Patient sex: F
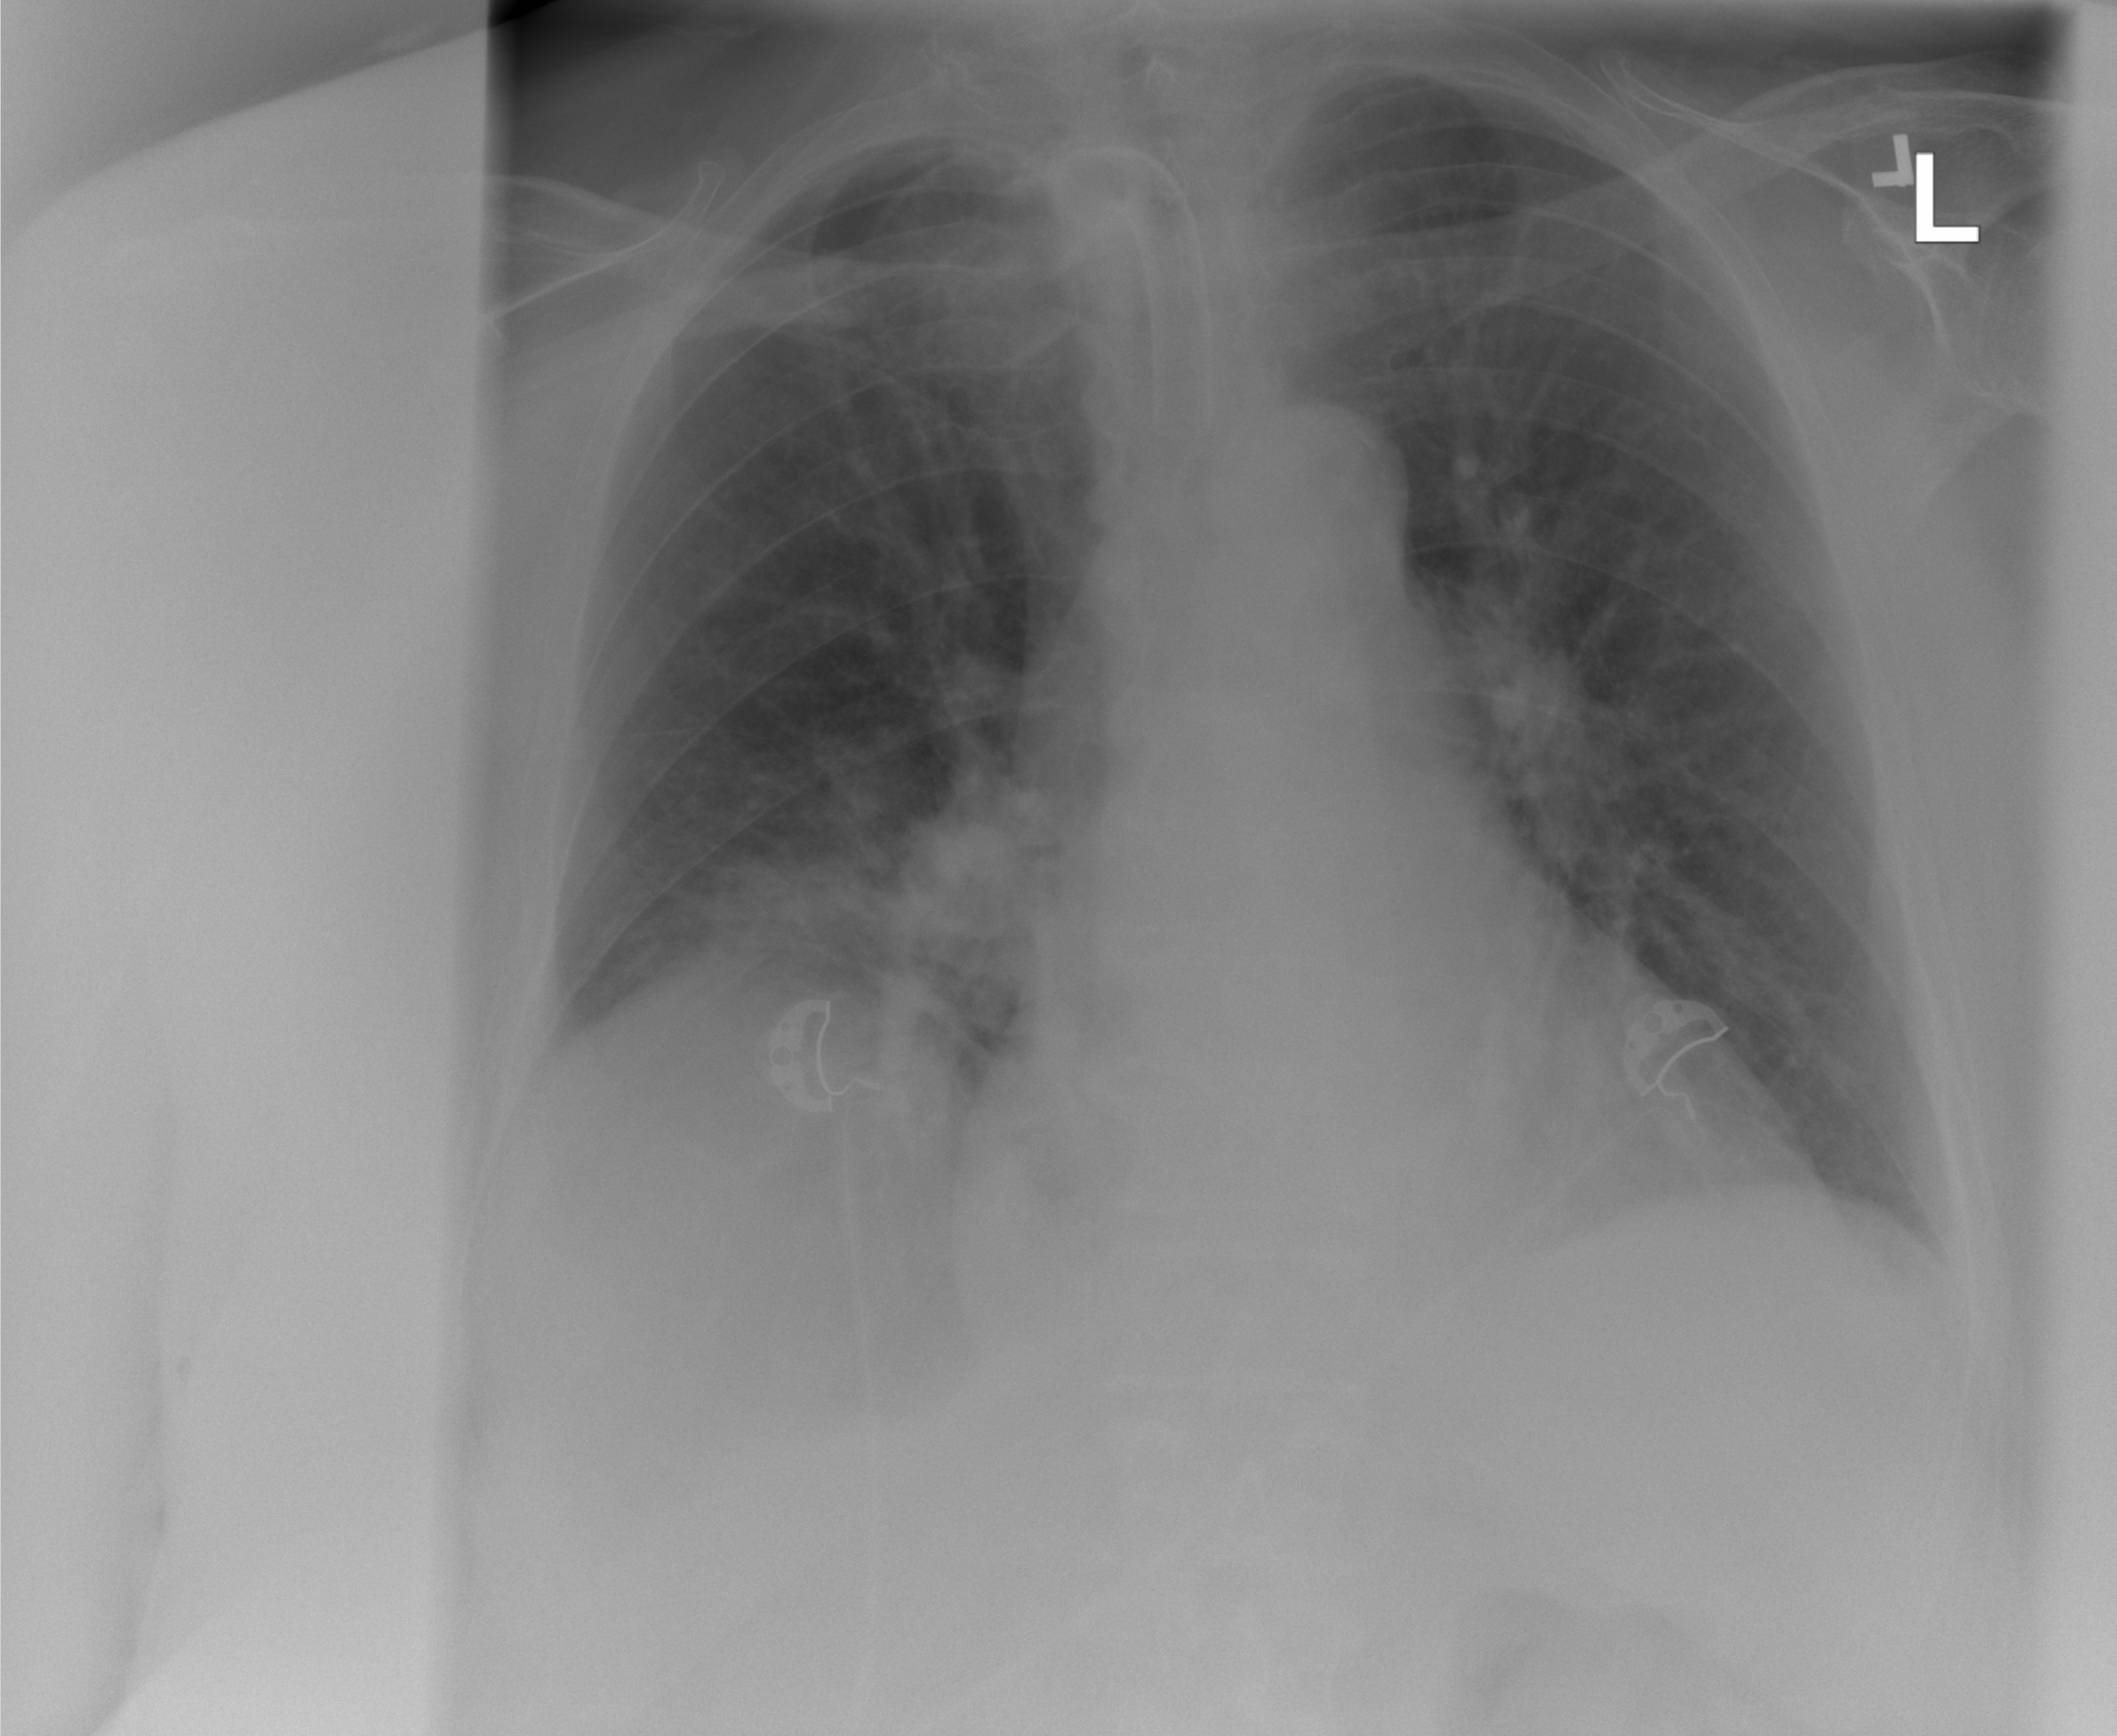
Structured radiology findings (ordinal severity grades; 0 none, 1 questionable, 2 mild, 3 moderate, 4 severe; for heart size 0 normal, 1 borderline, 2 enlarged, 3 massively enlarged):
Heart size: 0
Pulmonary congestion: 2
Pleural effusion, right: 2
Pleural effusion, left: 1
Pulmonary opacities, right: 2
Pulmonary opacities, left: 0
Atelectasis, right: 2
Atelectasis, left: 0